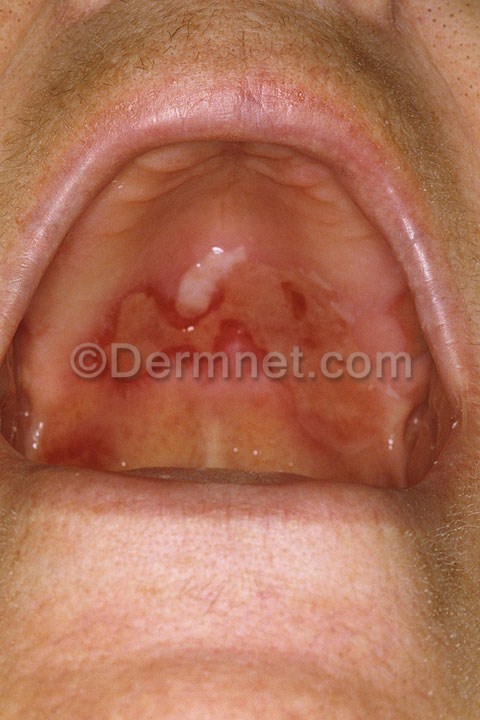
Disease: Bullous Disease Photos